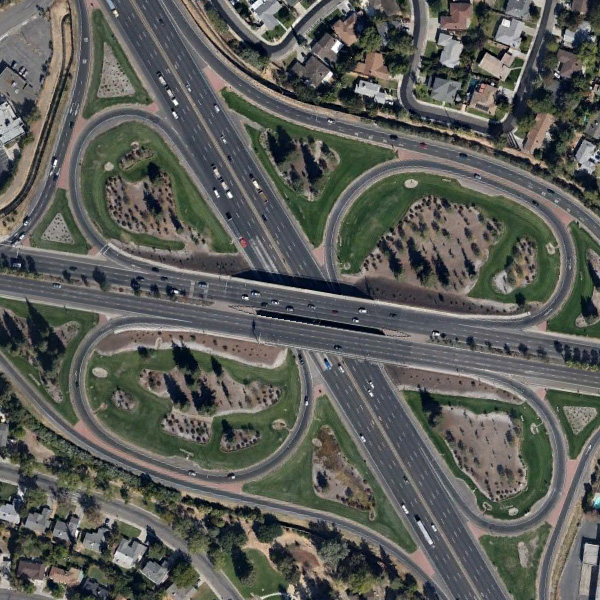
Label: Viaduct